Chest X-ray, AP view. Patient: 45 years old, sex F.
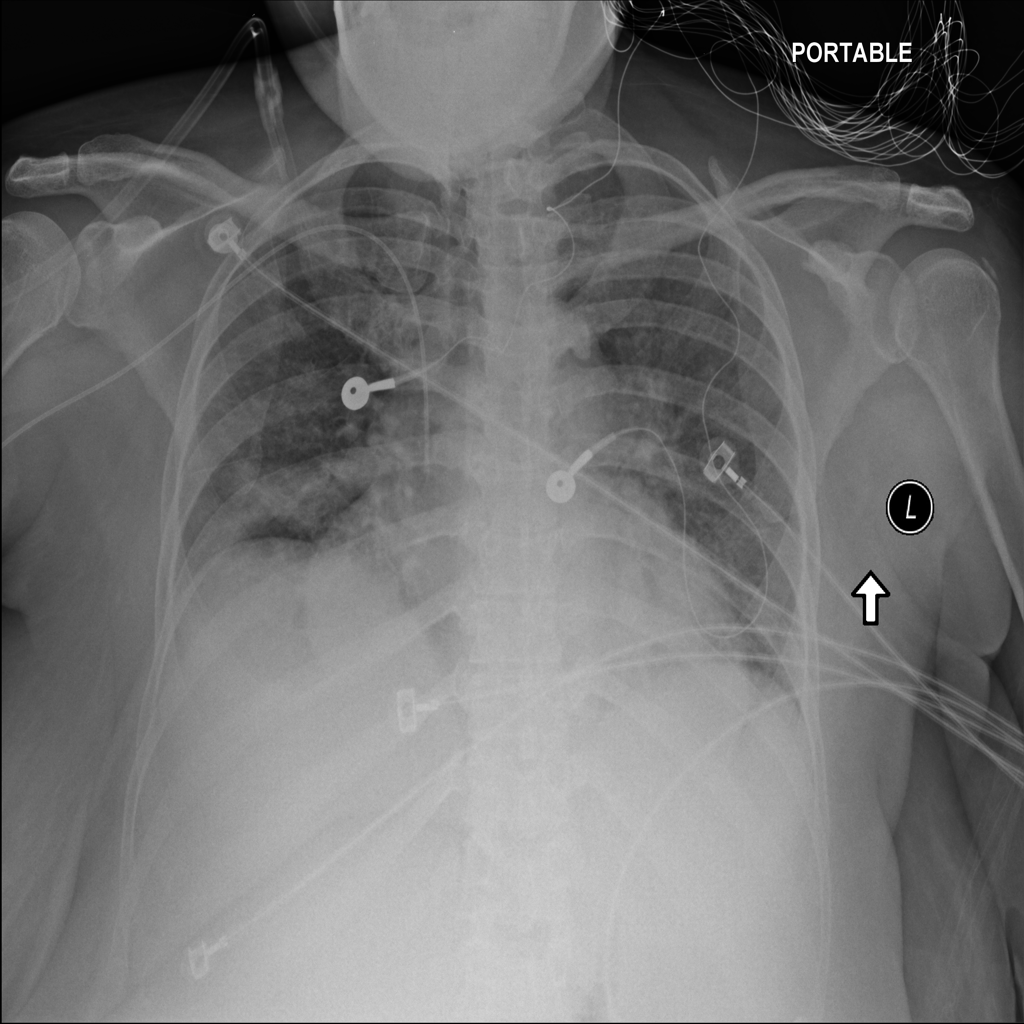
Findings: Infiltration